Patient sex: M
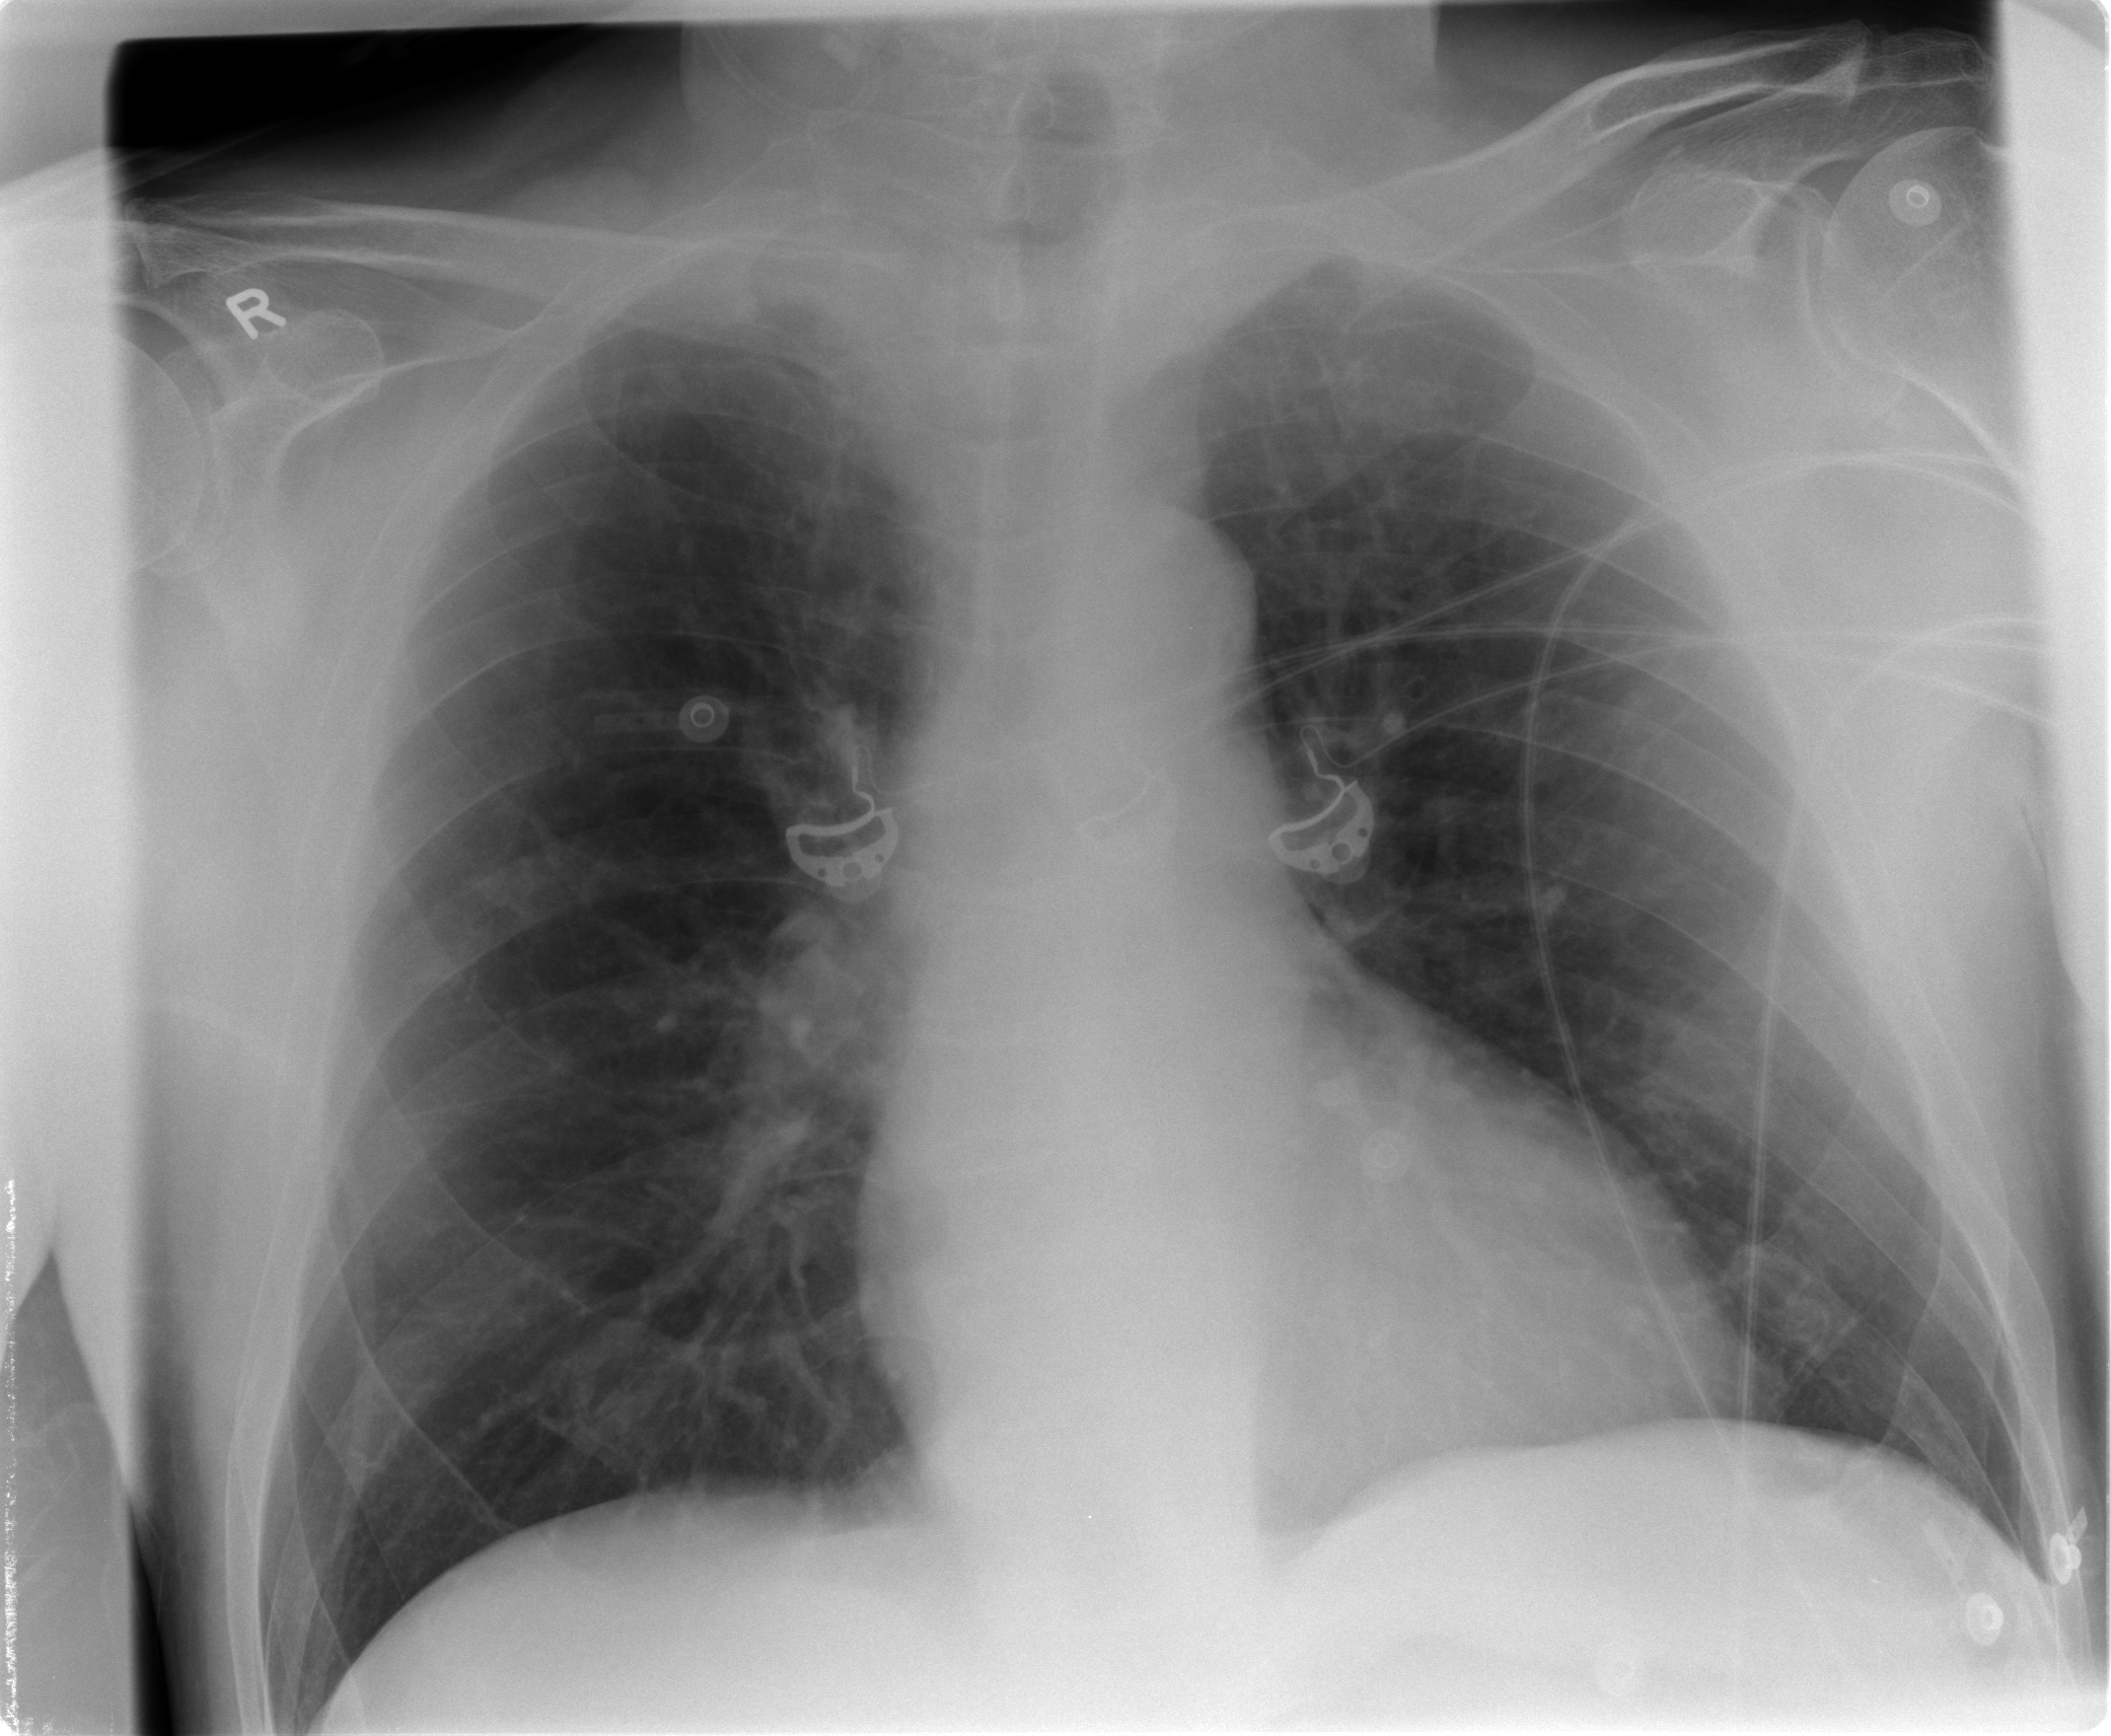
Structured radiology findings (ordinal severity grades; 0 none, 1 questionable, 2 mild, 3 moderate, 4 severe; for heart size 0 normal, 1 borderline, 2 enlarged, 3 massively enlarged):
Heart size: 0
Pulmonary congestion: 0
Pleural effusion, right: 0
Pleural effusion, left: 0
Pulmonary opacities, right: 0
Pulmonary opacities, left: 0
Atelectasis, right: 1
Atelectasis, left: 0